Interaction volume radius: 5 \u00c5
Interaction volume height: 25 \u00c5
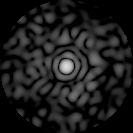
Disorder parameter: 0.8209